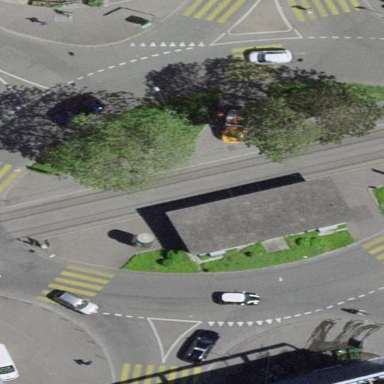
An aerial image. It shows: Platform for public transport with shelter. It serves trams and railways.